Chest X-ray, PA view. Patient: 53 years old, sex M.
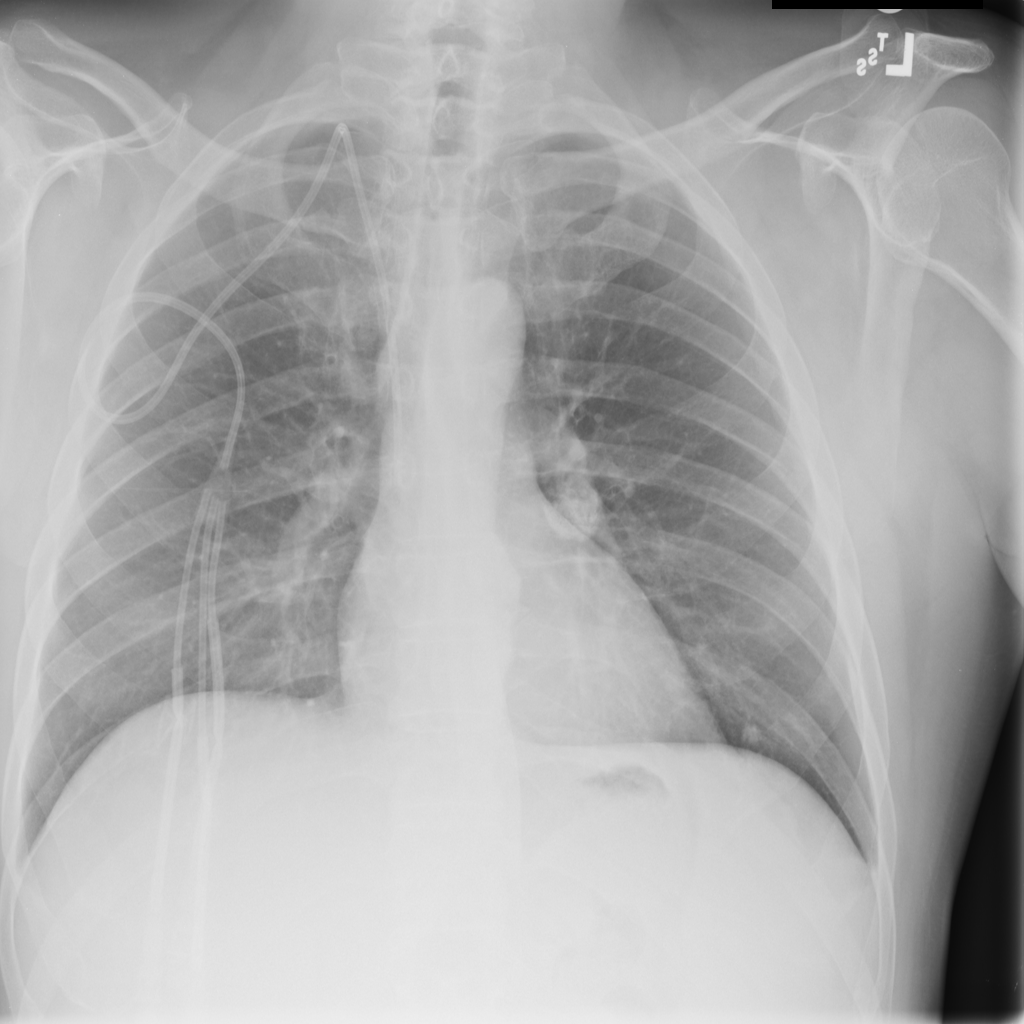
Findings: Nodule